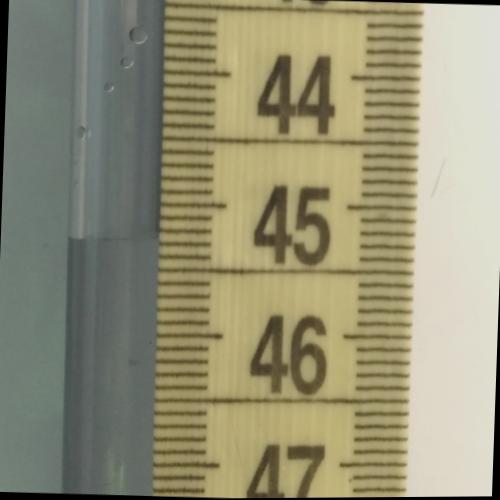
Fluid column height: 45.3 cm